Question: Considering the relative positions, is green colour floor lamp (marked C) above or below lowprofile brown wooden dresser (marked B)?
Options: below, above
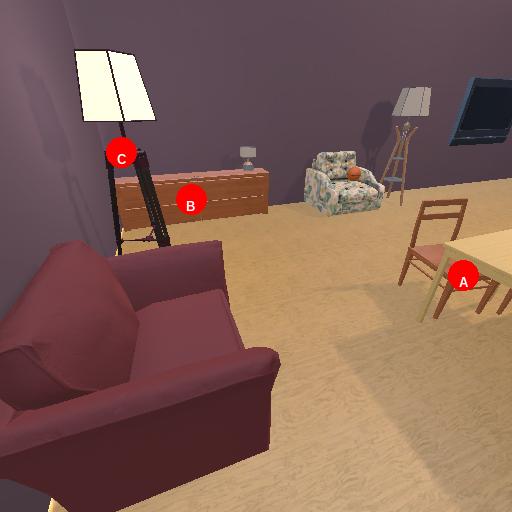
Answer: below